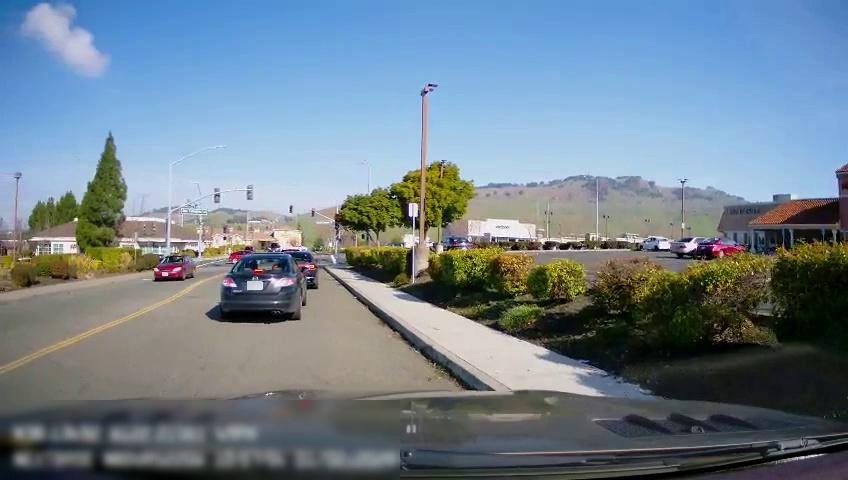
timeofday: Day
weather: Sunny
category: Drivable Space
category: Drivable Space
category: Vehicles | Car
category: Vehicles | Car
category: Vehicles | Car
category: Vehicles | Car
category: Vehicles | Car
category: Vehicles | Car
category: Vehicles | Car
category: Vehicles | SUV
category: Vehicles | Car
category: Lanes | Current Lane
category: Lanes | Opposite Lane
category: Traffic | Signs
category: Traffic | Signs
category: Traffic | Lights
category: Traffic | Lights